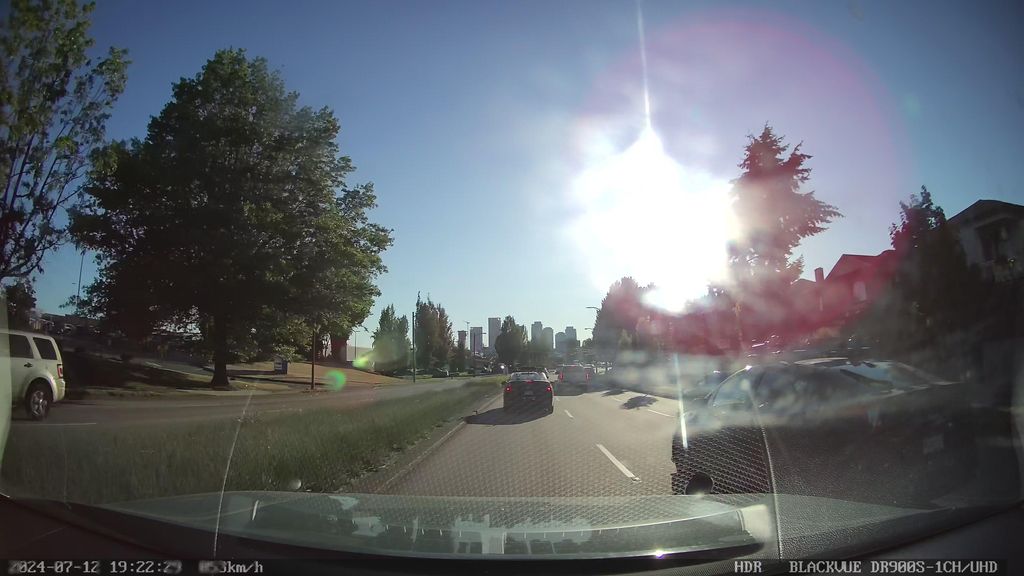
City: vancouver